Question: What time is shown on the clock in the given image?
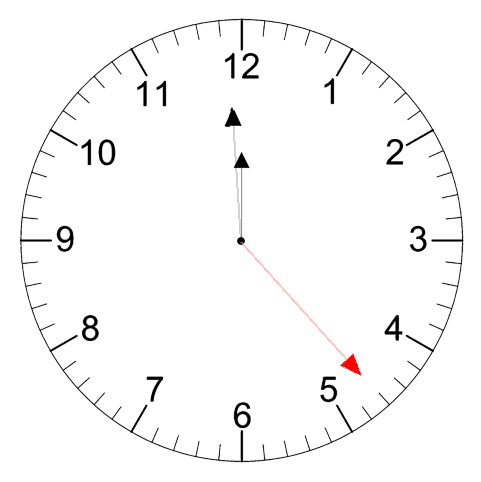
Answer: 11:59:23